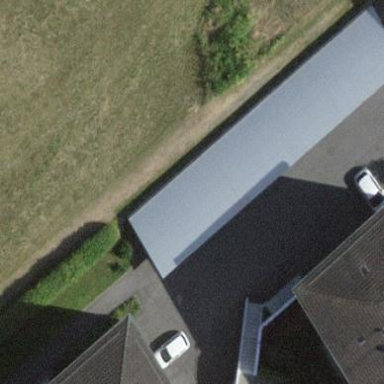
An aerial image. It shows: Carport building.